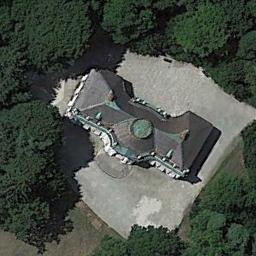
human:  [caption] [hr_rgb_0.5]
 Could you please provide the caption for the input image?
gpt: The palace is on the open place surrounded by trees .

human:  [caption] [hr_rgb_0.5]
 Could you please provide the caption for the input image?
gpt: The gray palace with an open area is surrounded by a grove of trees .

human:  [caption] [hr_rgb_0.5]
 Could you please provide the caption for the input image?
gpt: There are many trees of different sizes beside the palace .

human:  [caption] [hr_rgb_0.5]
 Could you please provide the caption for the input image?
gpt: The palace is surrounded by bare land .

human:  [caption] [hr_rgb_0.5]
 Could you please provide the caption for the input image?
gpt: There are many green trees around the black palace .